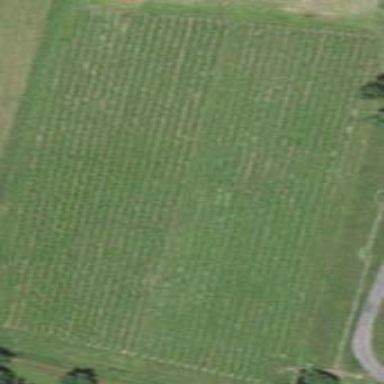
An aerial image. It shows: Vineyard where grapes are grown.